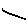
Label: line